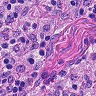
Metastatic tissue present: no